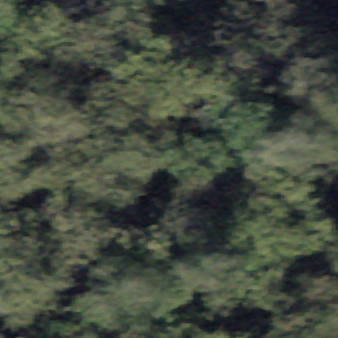
Label: other